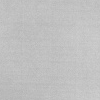
Atmospheric dust classification: dusty